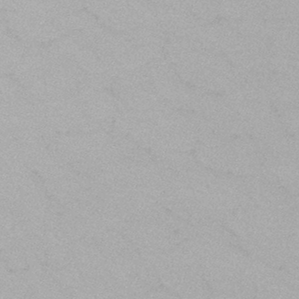
Label: frost